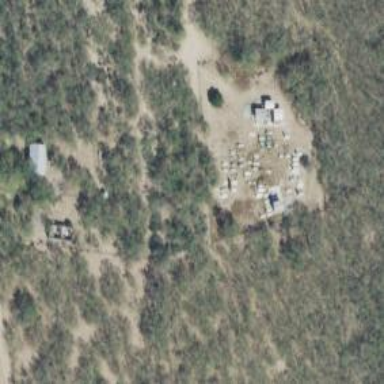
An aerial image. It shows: Cemetery.